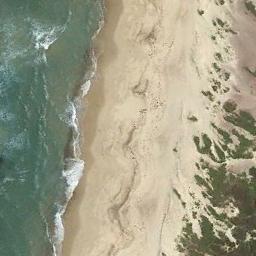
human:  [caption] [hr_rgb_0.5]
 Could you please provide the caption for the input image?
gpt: The beach with khaki sand and the land next to the beach is covered with some green plants .

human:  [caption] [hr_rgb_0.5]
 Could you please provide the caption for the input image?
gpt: The beach is made up of green seawater and a coast with sparse green plants .

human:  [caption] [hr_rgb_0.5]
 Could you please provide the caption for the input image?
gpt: The blue sea and scattered green grass by the beach .

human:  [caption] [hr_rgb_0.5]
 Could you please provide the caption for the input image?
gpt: There is a little greenery near the beach .

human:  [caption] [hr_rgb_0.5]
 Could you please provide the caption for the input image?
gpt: There is a beach near the sea .